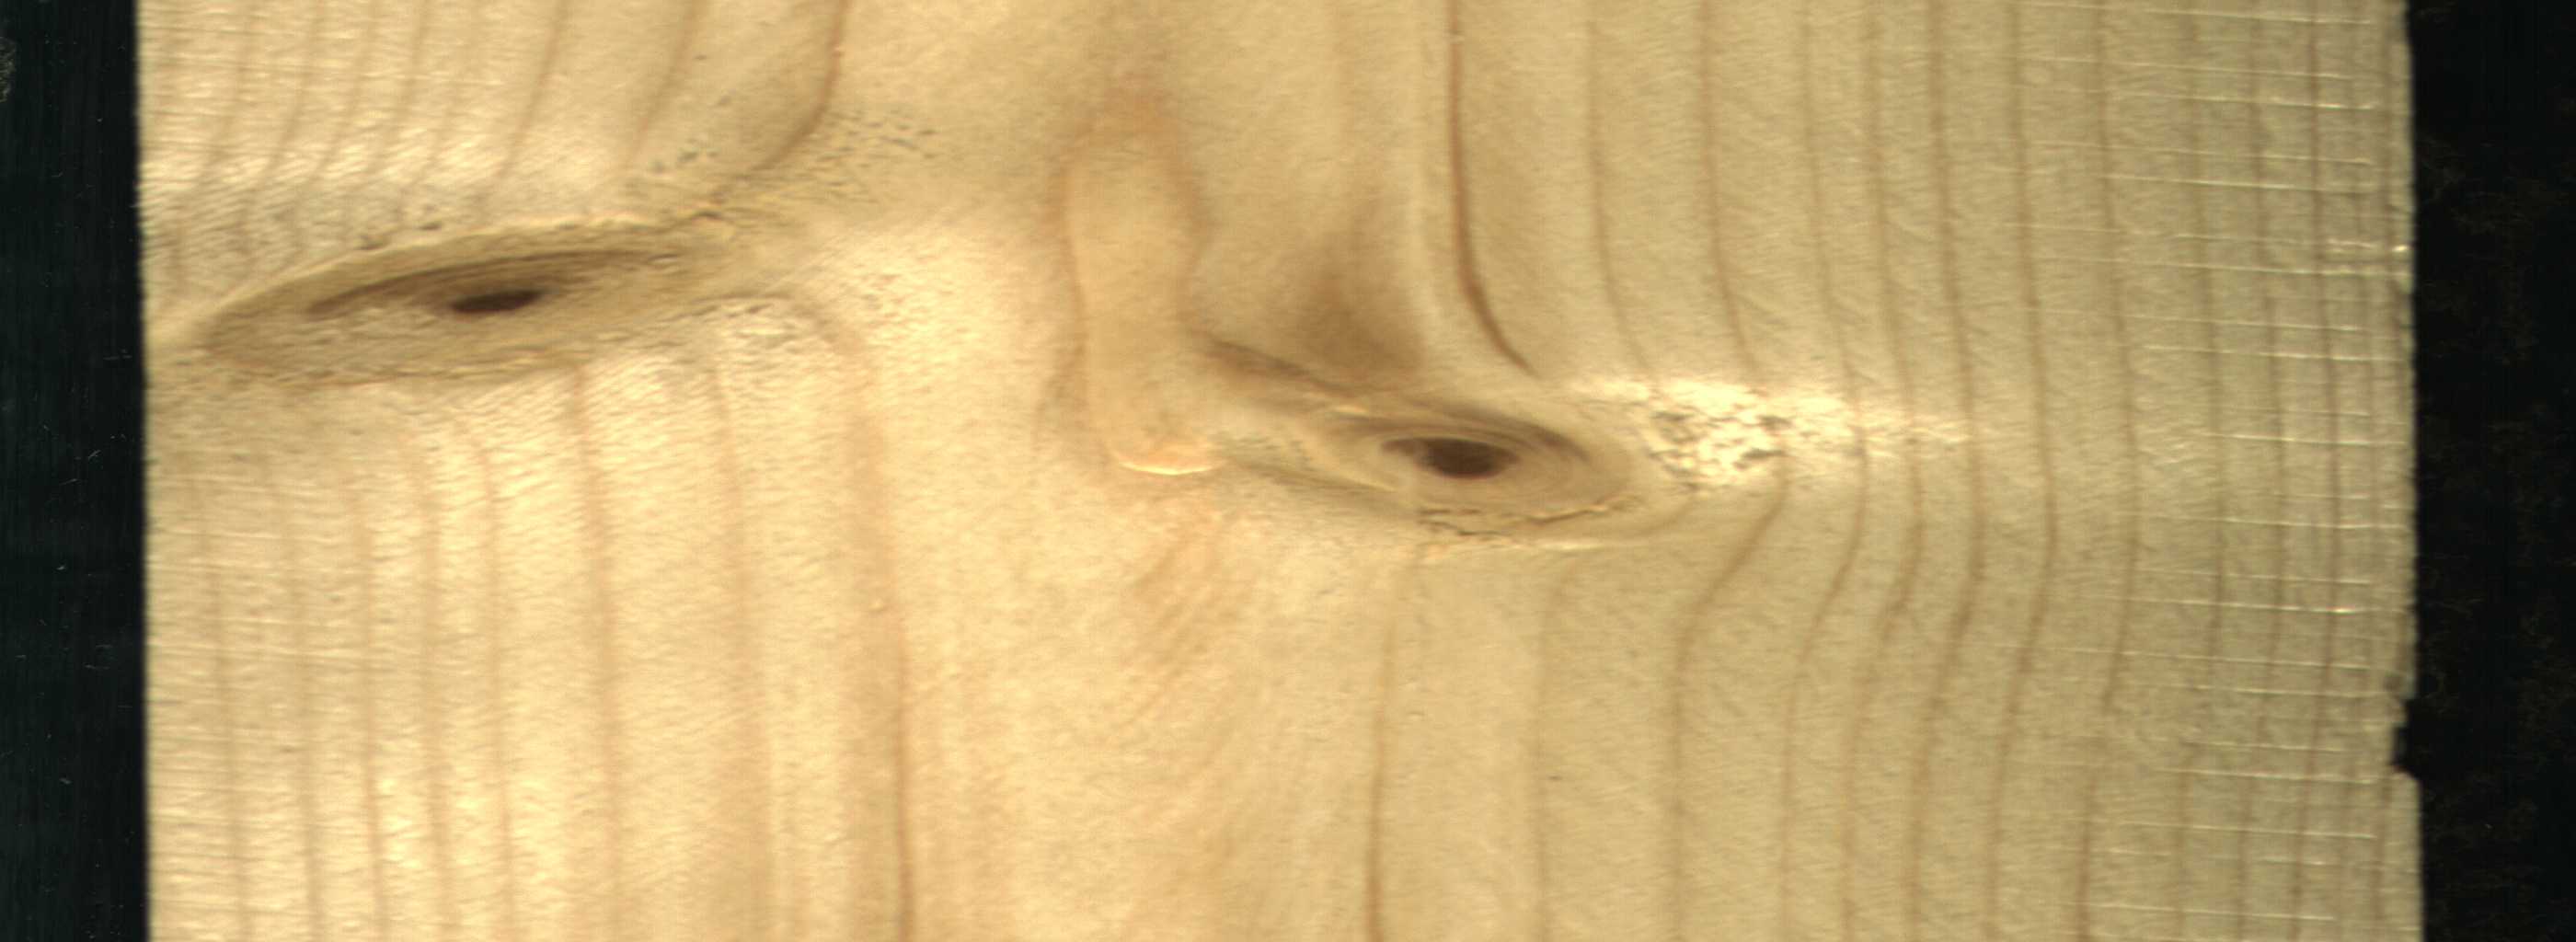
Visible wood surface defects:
Live_Knot
Live_Knot